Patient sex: M
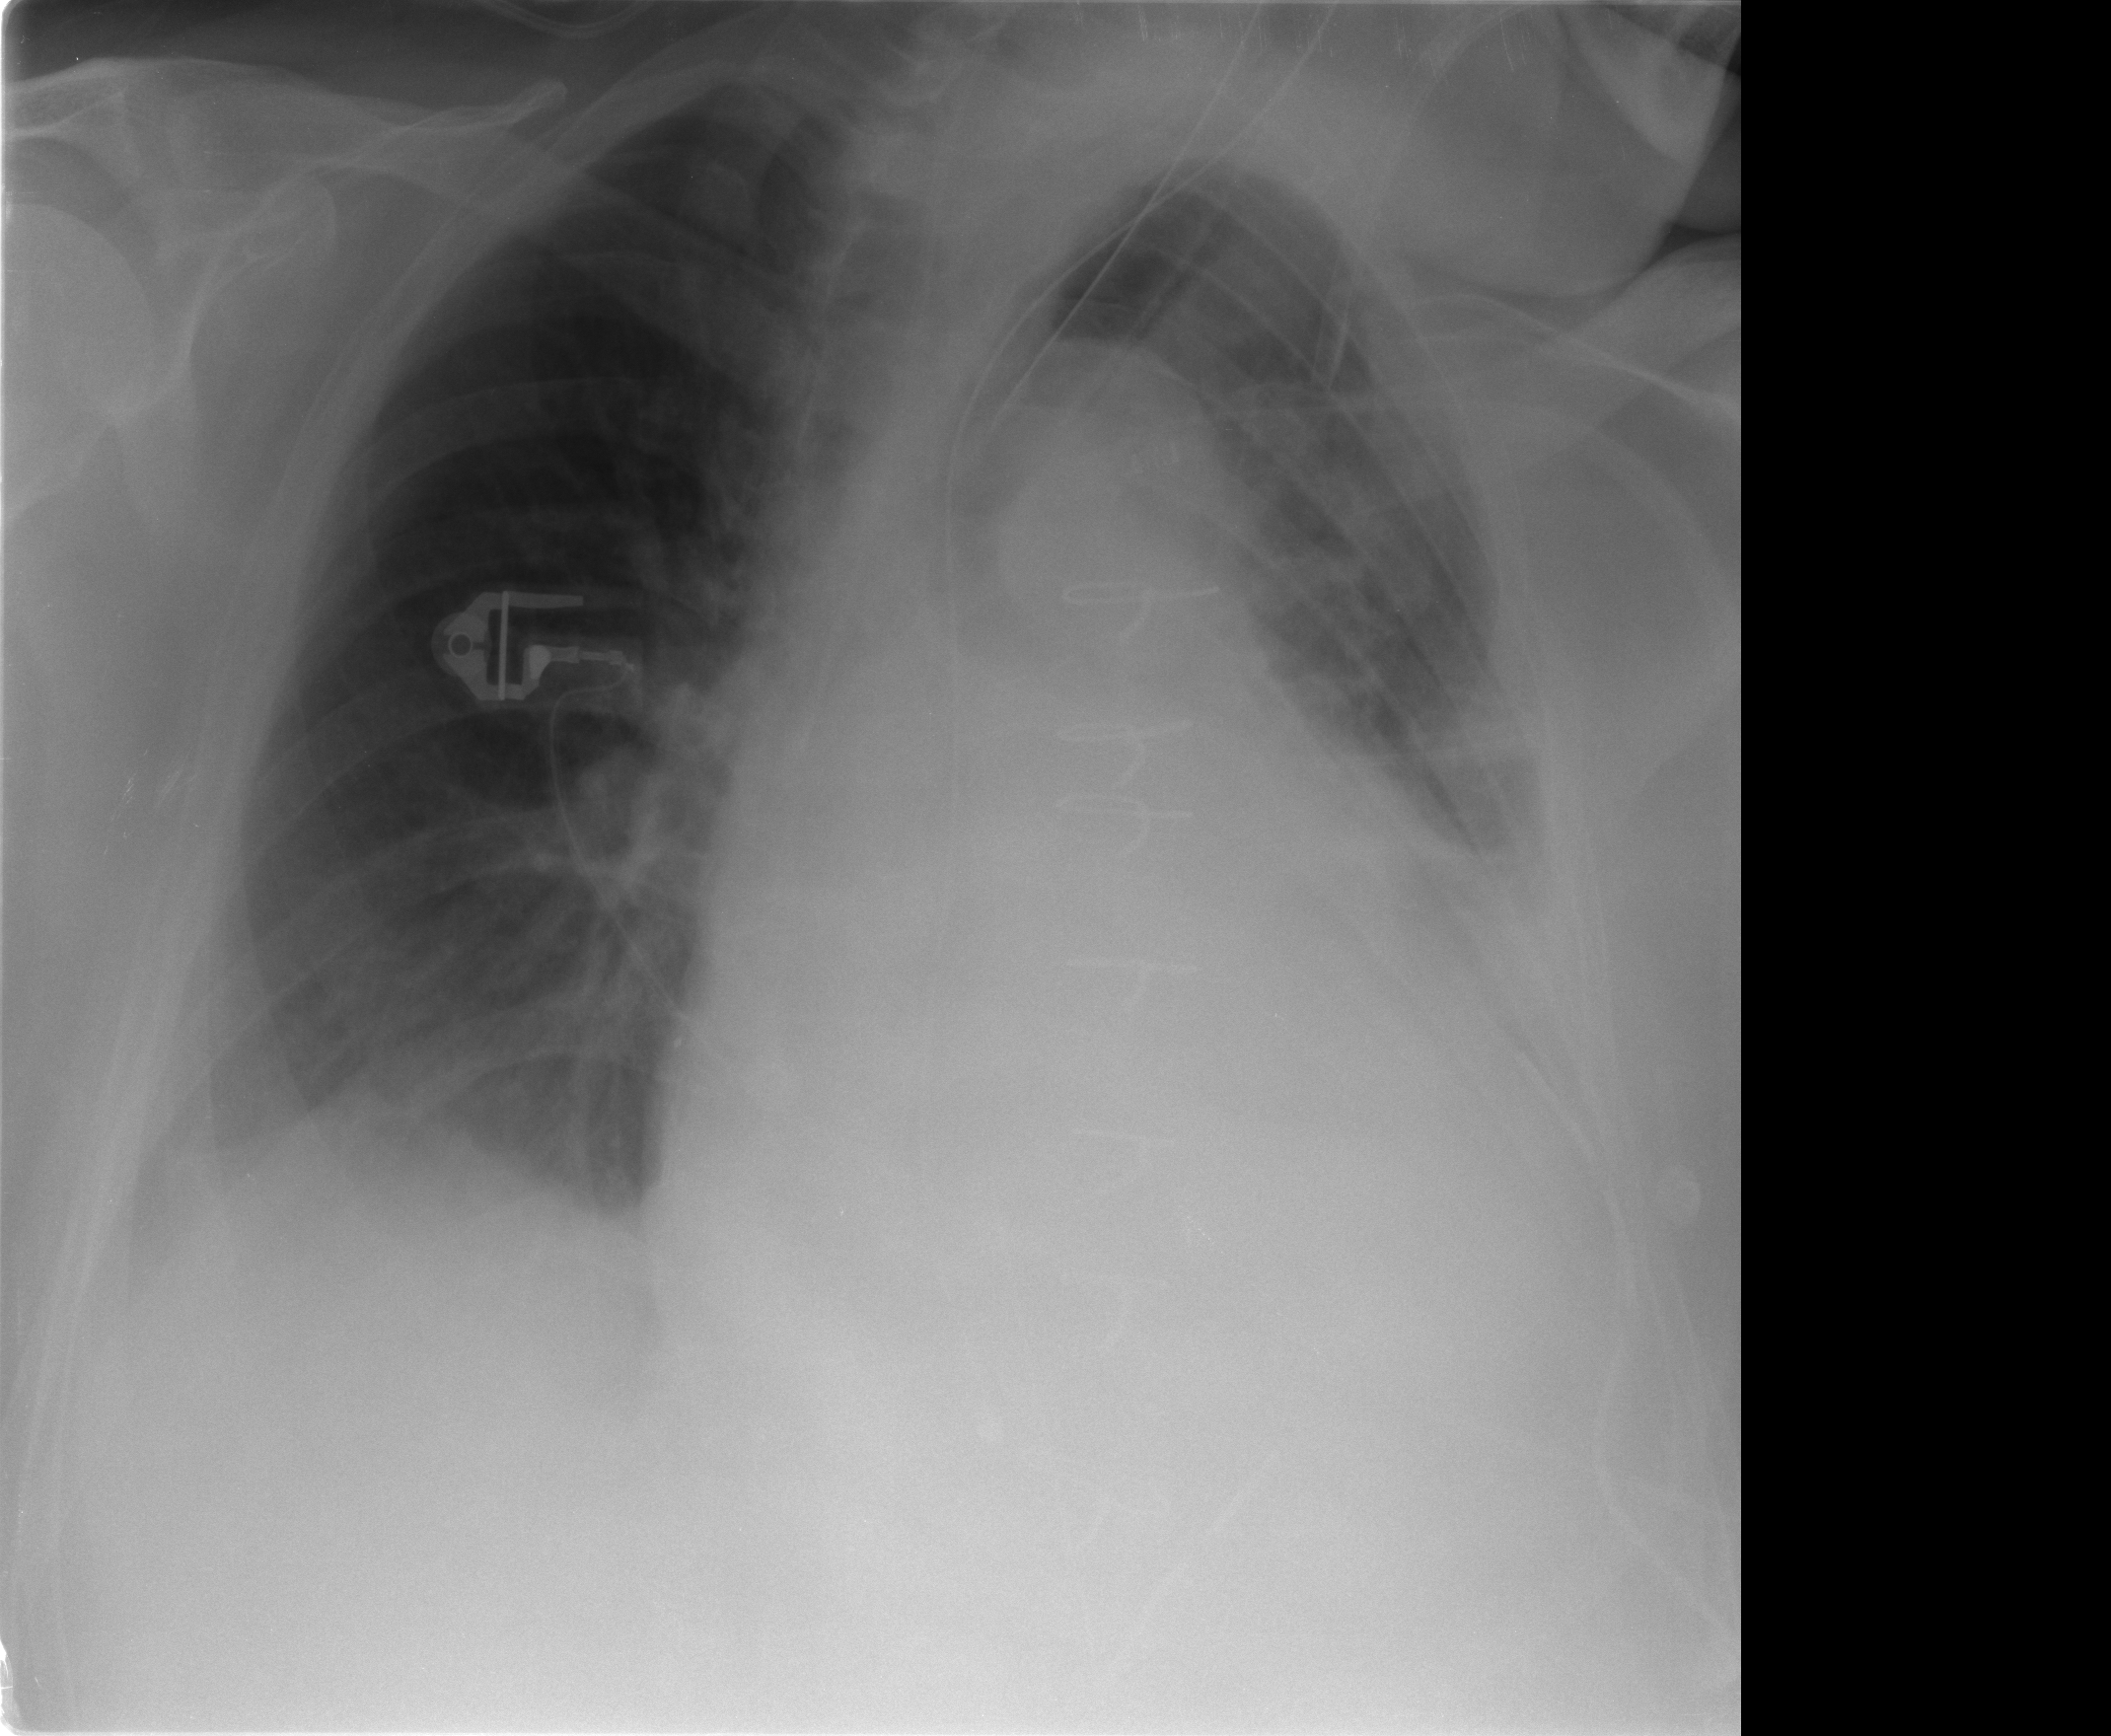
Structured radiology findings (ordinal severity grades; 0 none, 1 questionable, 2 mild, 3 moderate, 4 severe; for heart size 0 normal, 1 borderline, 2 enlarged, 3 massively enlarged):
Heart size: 3
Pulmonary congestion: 0
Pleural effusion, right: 0
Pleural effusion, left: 2
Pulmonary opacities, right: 0
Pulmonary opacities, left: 1
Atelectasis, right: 1
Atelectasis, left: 3